Field crop: maize
Growth stage: 2
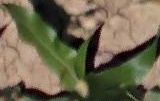
Species: maize